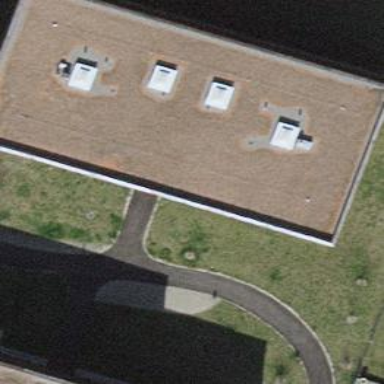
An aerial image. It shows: Apartment building with flat roof.